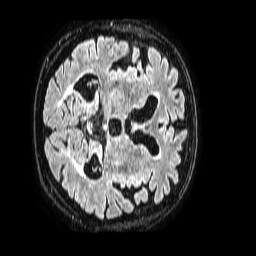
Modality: FLAIR
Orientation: axial
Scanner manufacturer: philips
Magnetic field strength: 1.5 T
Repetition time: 4.8 s
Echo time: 0.3 s